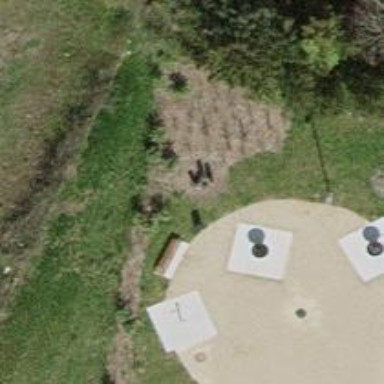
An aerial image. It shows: Picnic table located in leisure land area.